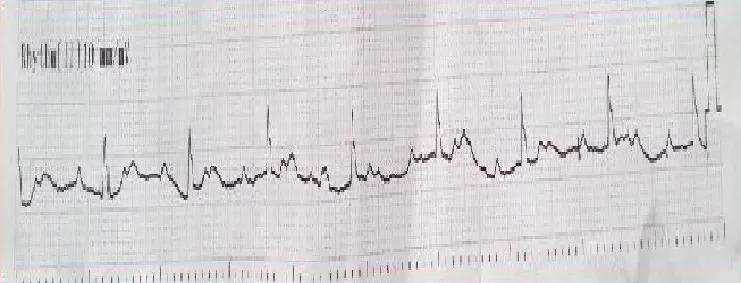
The patient's EGC rhythm.
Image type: electrography (ekg)